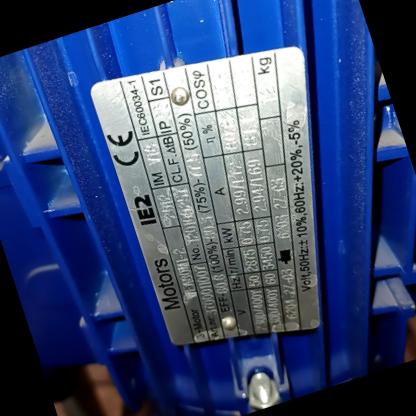
Klasa: tabliczka-znamionowa